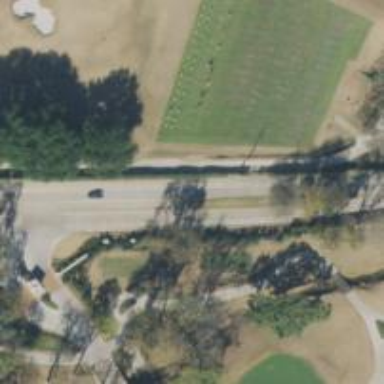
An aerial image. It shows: Service road designated as golf cart path.